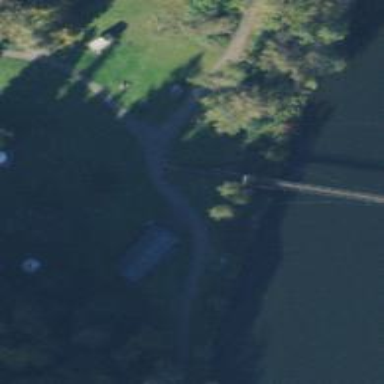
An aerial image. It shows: Footway on suspension bridge.